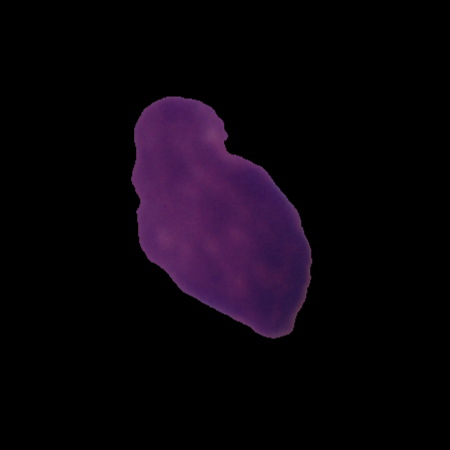
Label: cancer